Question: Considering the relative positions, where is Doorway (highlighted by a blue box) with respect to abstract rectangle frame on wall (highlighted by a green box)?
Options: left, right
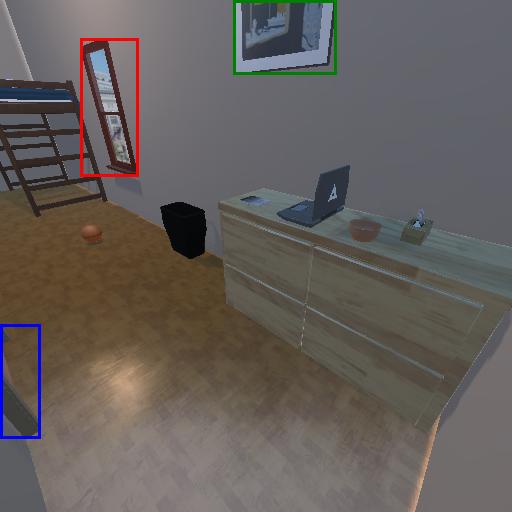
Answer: left